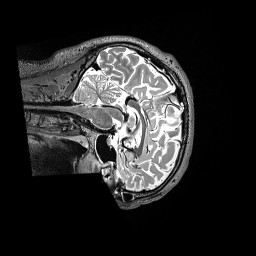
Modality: T2w
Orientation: sagittal
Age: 37
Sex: male
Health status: ill
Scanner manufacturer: siemens
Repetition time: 3.2 s